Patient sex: M
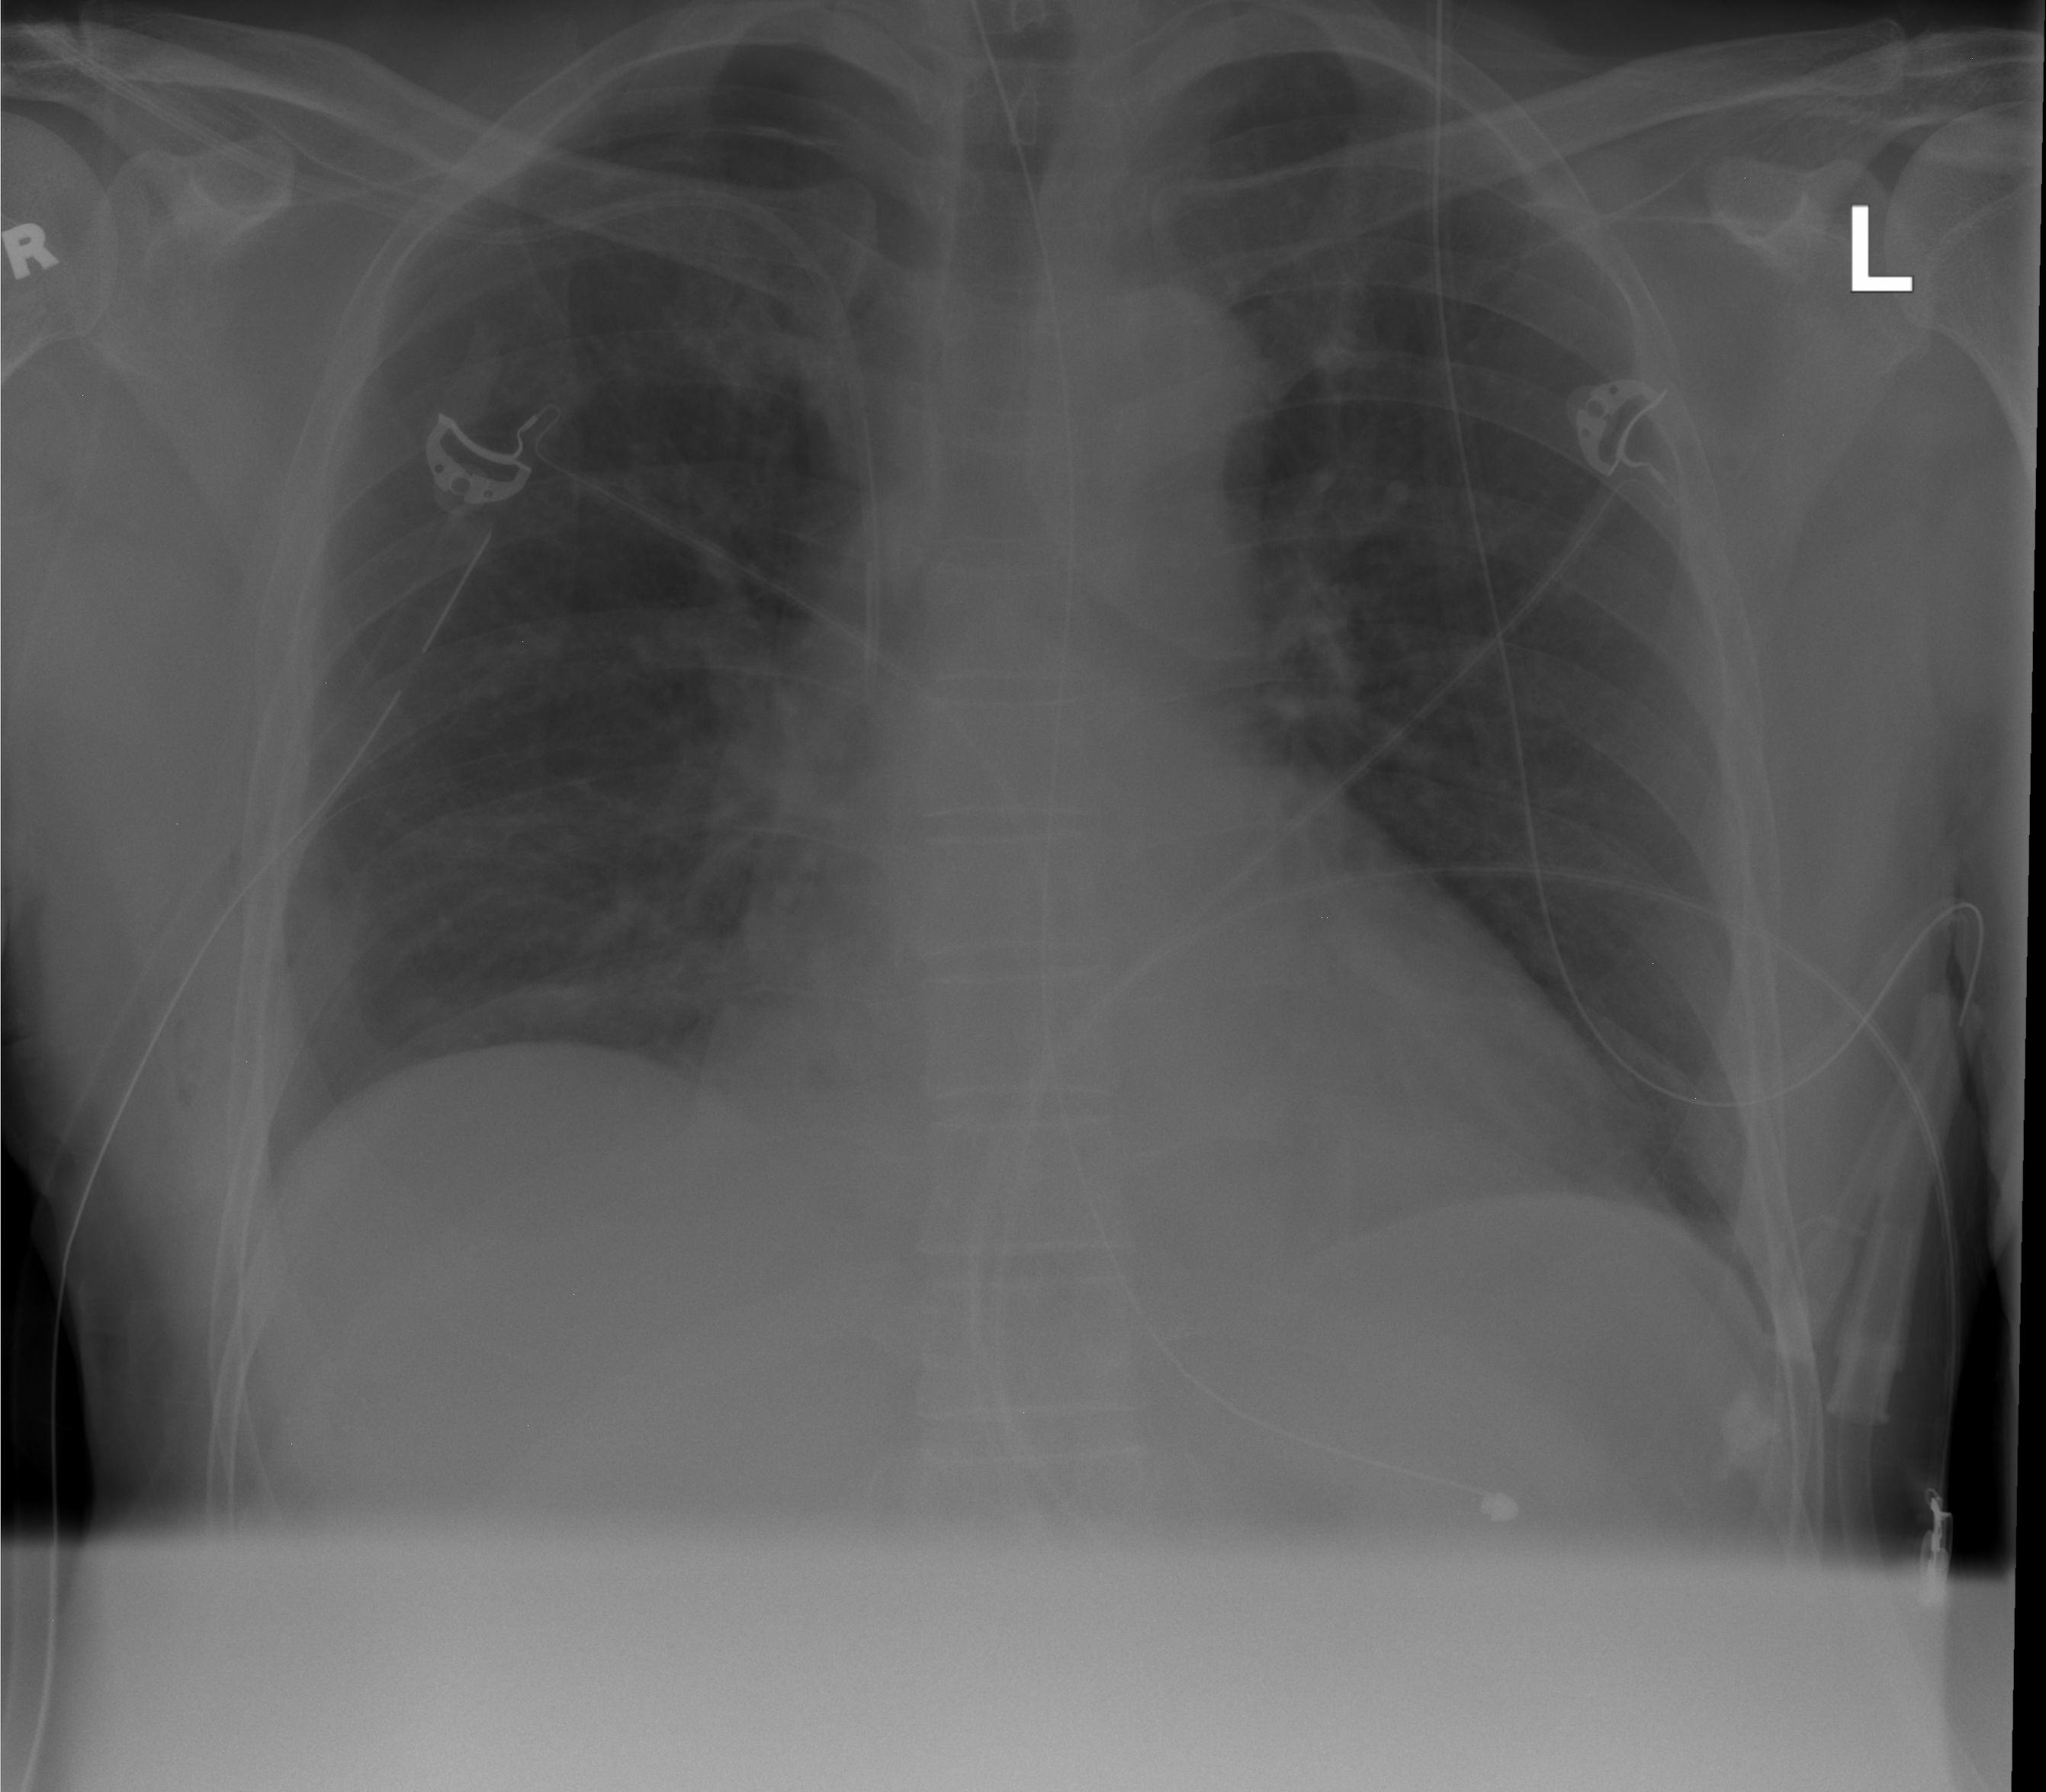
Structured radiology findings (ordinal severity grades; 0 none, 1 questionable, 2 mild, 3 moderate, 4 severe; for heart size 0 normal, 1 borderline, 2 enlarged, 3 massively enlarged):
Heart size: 2
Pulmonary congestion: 0
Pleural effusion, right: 0
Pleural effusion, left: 0
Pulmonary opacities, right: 0
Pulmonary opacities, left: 0
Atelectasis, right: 2
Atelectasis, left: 0